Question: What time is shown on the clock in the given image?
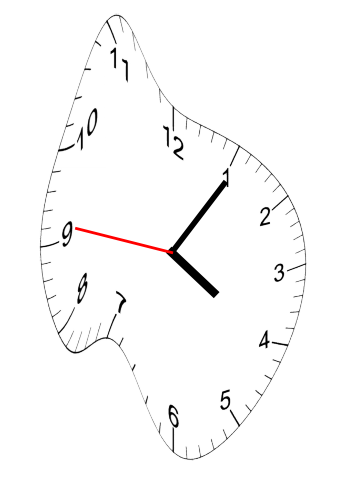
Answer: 04:05:46